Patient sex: F
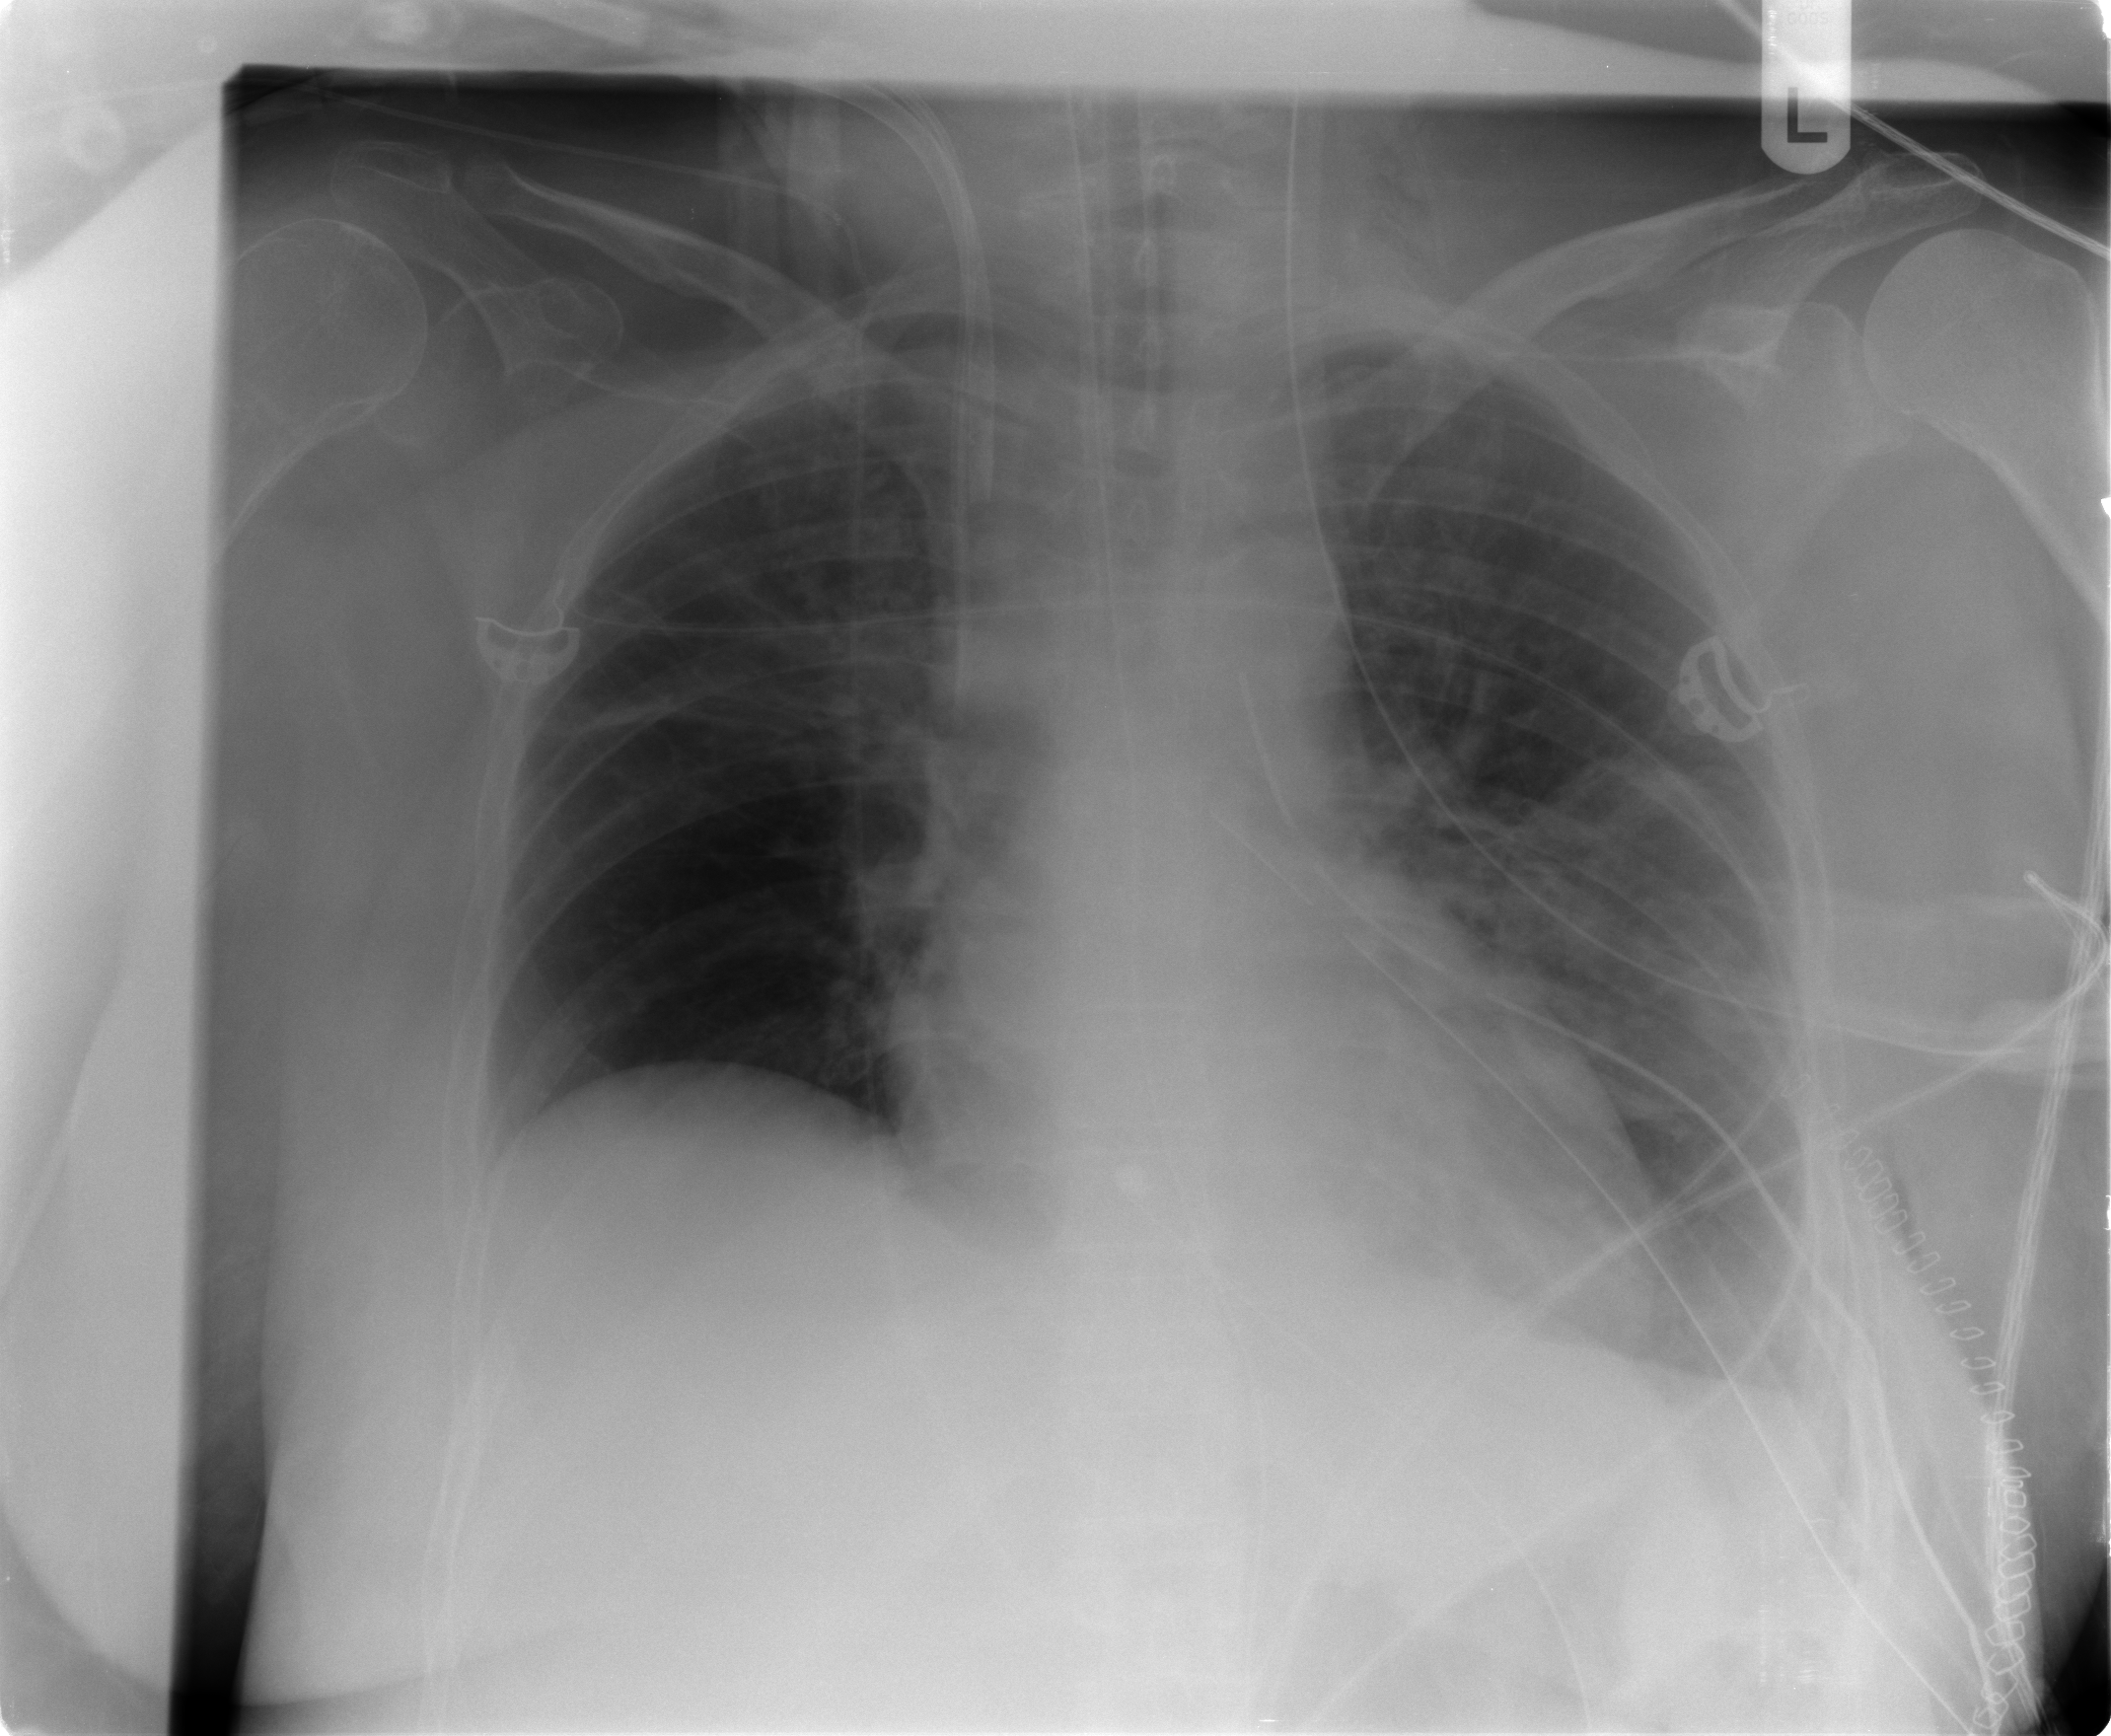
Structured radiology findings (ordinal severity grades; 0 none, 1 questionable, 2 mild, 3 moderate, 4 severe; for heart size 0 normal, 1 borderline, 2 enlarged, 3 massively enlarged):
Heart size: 0
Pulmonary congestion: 0
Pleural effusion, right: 0
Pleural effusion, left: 1
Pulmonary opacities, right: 0
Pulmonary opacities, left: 1
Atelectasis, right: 0
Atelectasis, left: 1